Question: Count the number of objects in the diagram.
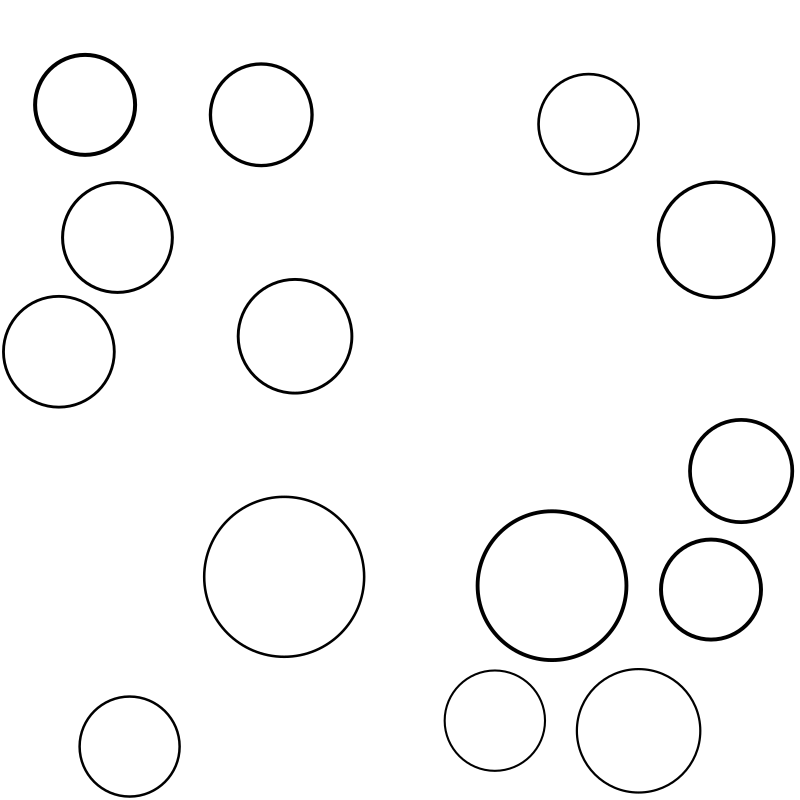
Answer: 14